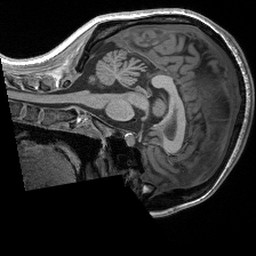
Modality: T1w
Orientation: sagittal
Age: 19
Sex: female
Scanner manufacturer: siemens
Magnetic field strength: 3 T
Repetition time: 2.4 s
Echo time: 0.00191 s